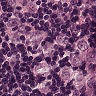
Metastatic tissue present: yes